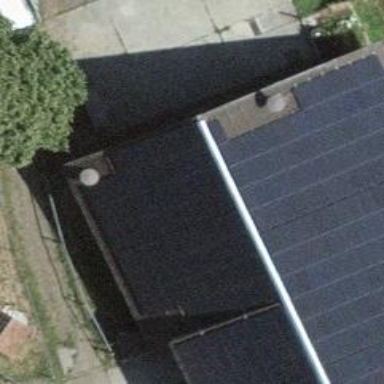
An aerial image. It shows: Solar power generator using photovoltaic method with solar photovoltaic panel types.